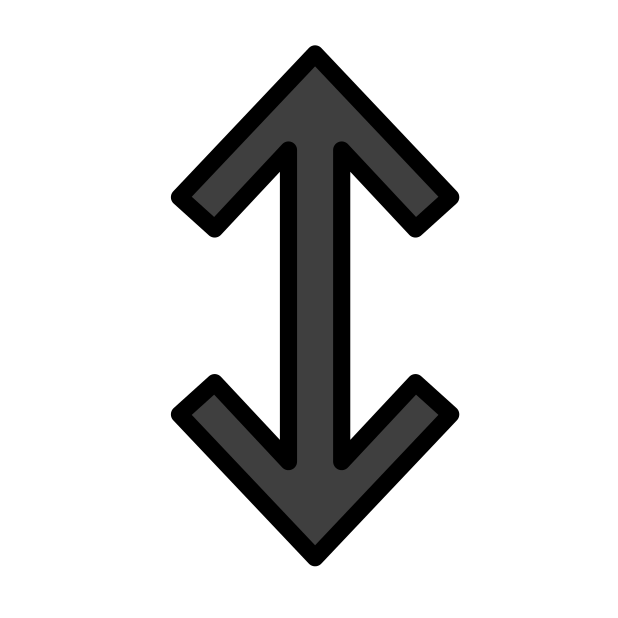
Emoji: ⬍
Name: up down black arrow
Unicode: 0x2b0d